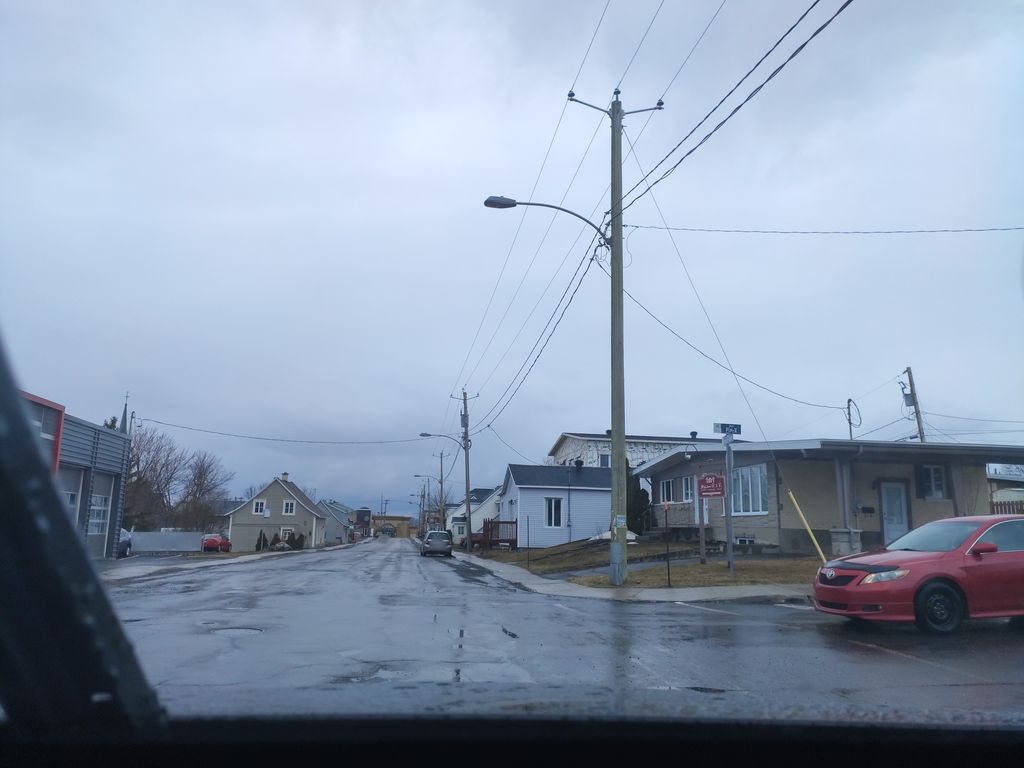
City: quebec_city